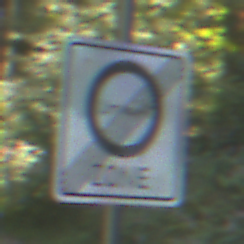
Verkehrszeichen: EndeUmweltzone
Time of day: MorningAfternoon
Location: Outdoor (Nature)
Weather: Clear
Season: NotSpecified
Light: Natural